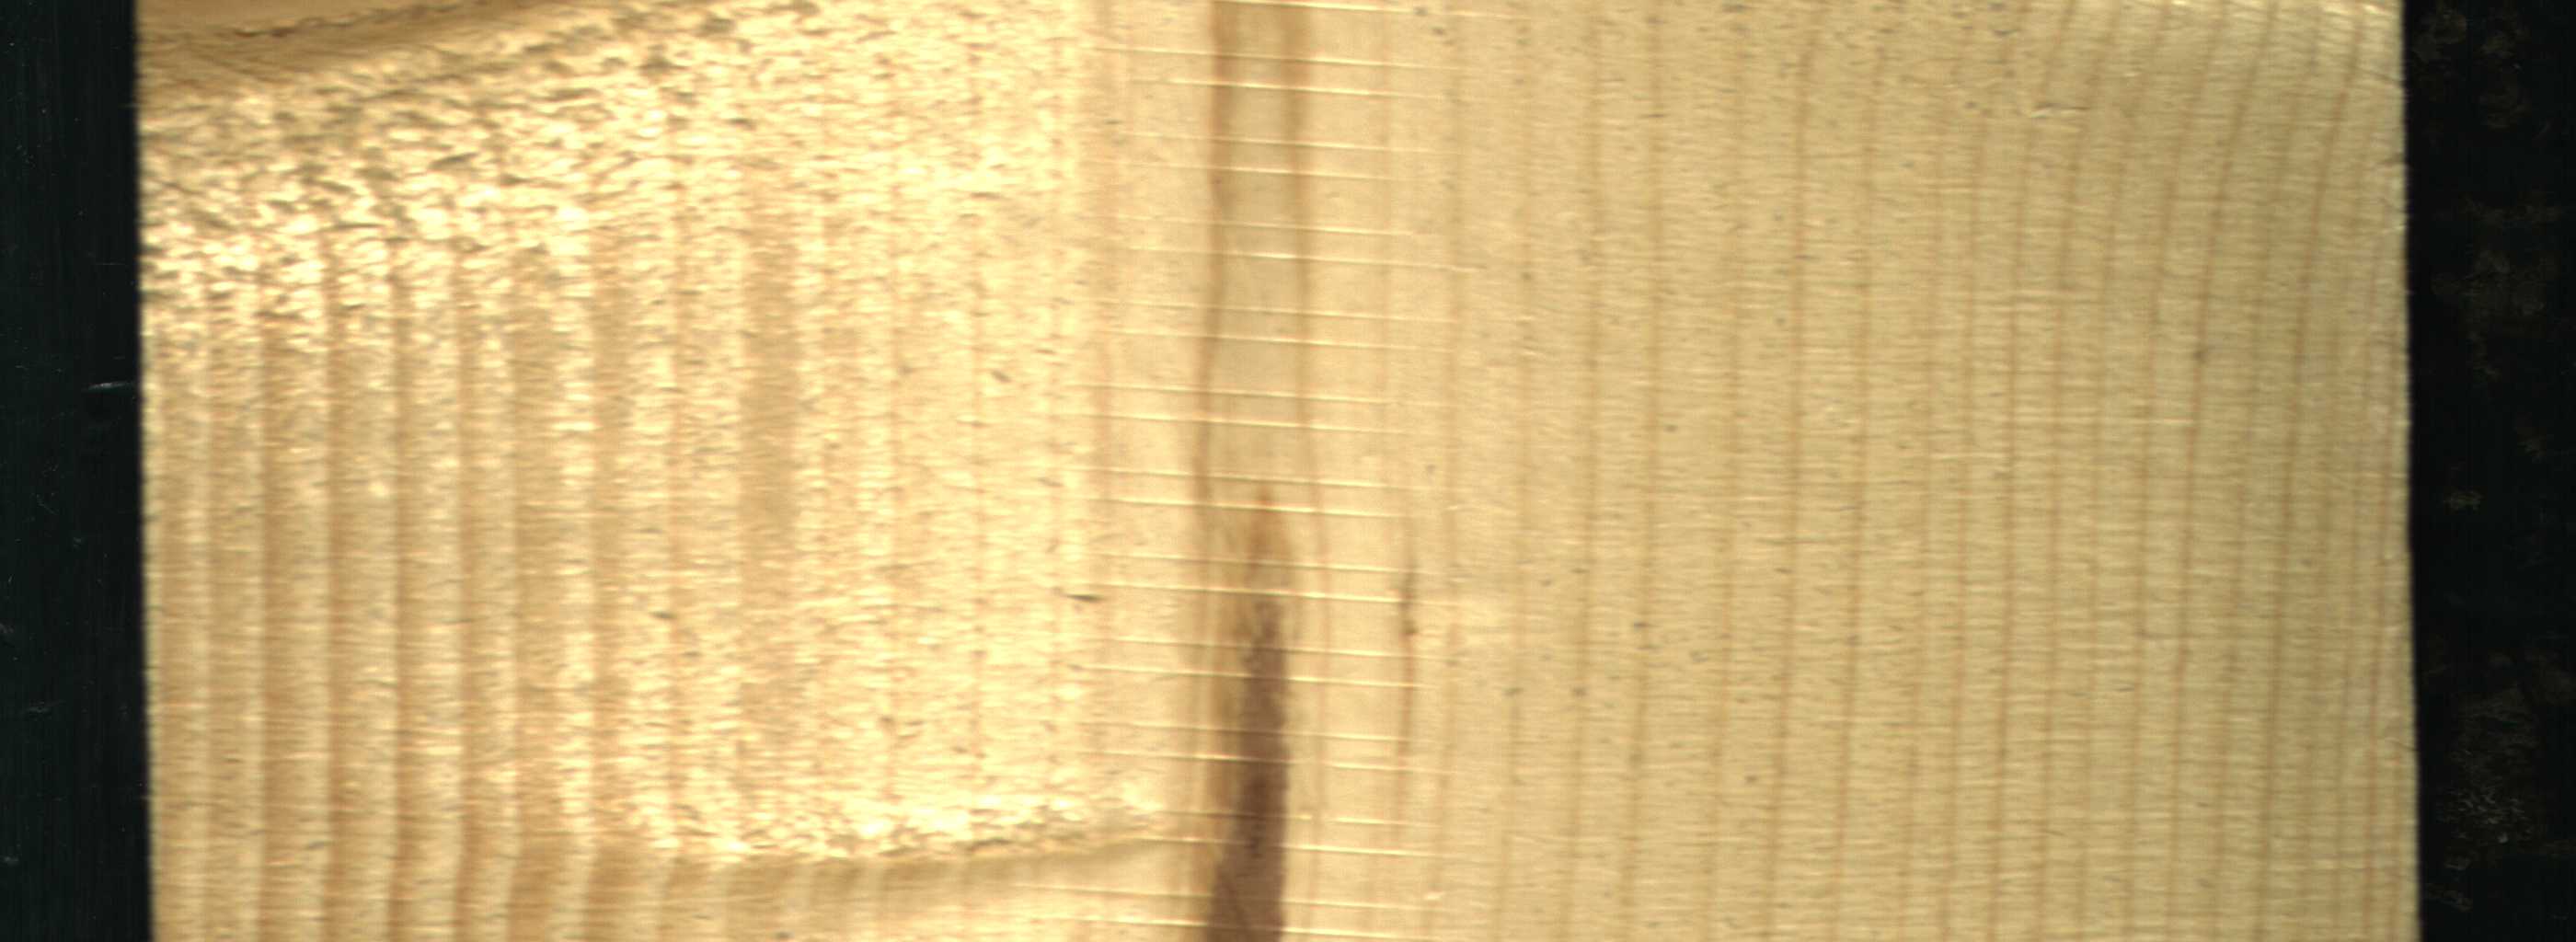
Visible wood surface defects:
Marrow
Live_Knot